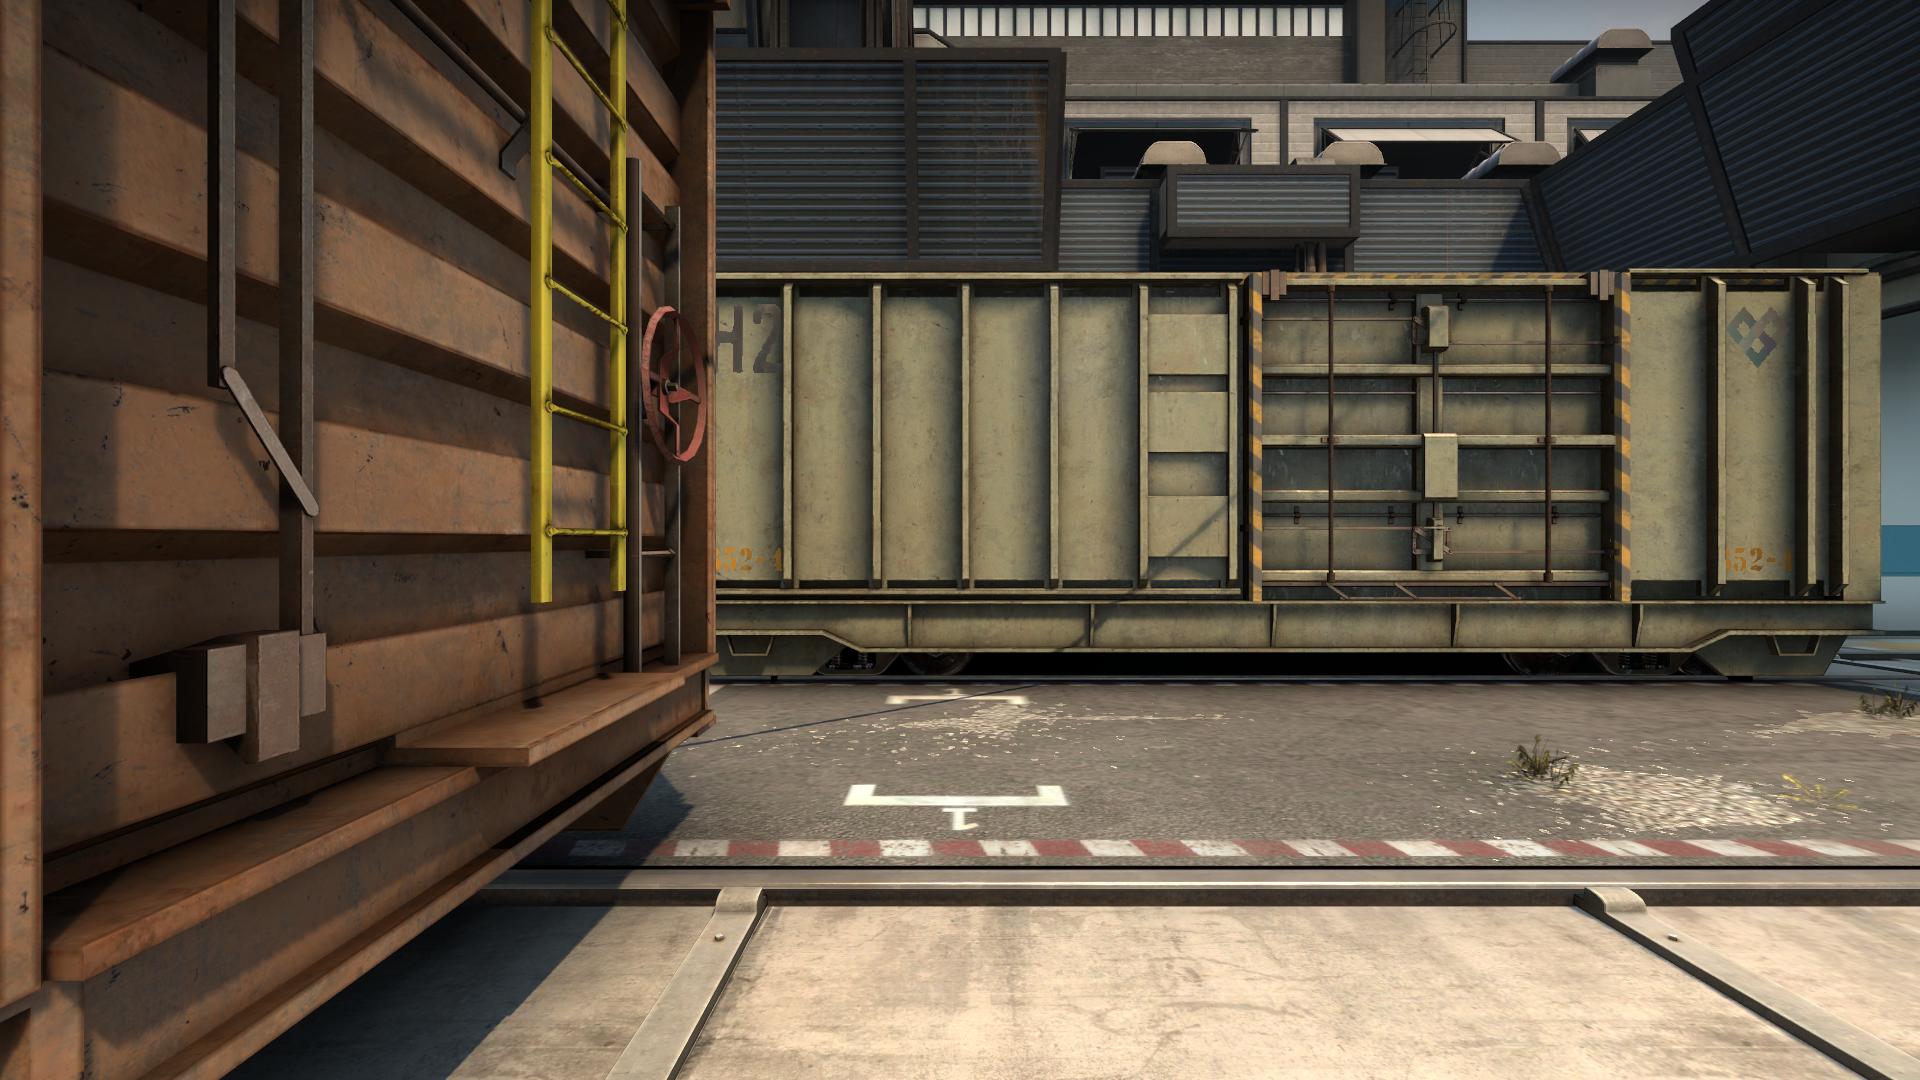
Map: de_train